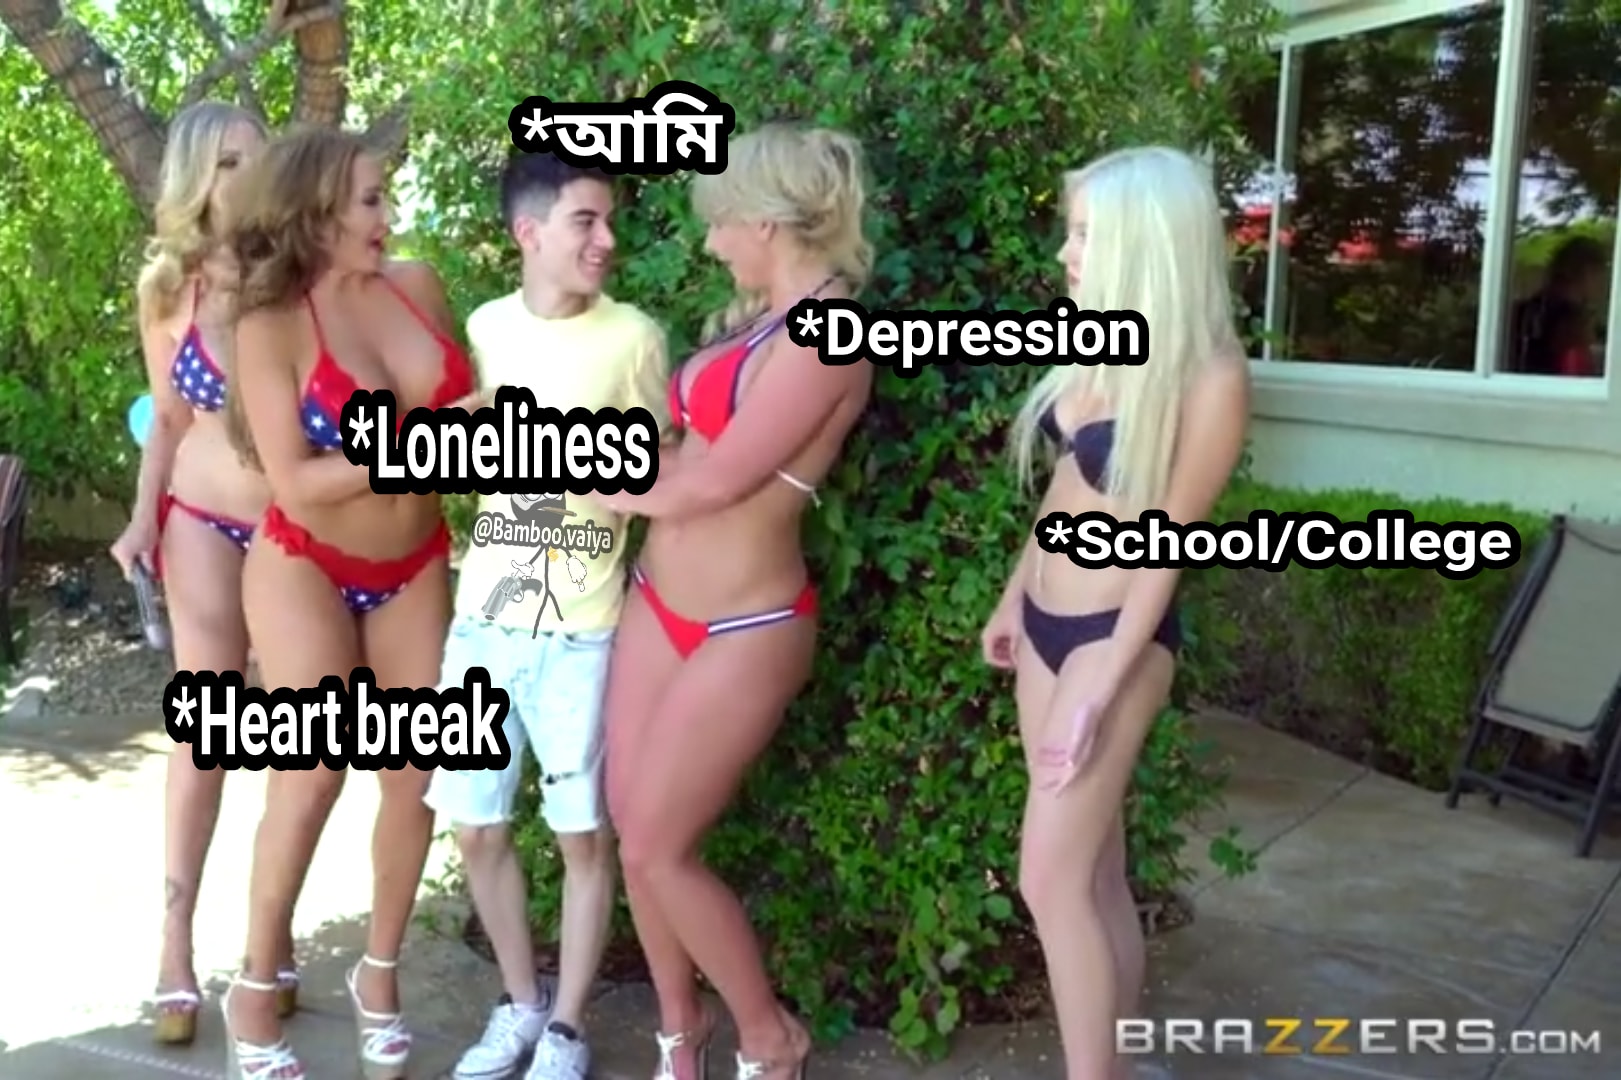
Caption: *আমি  *Loneliness *Depression * School/College   *Heart break
Label: non-hate